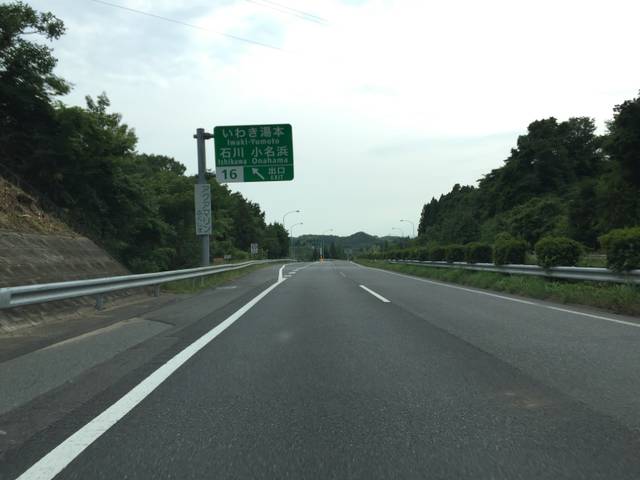
Region: Japan
Coordinates: 37.006, 140.813